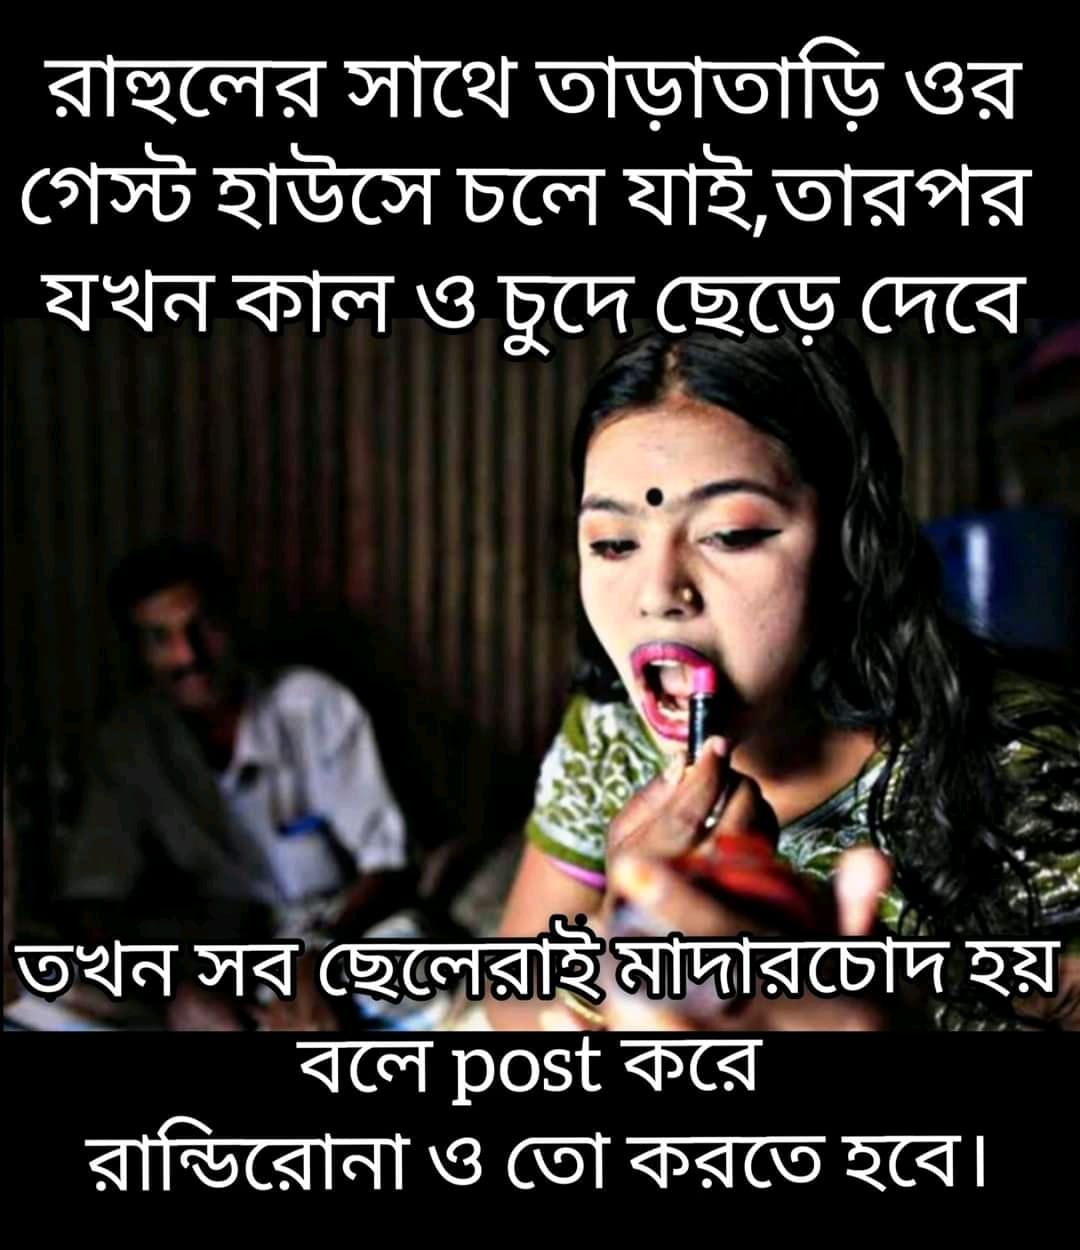
Caption: রাহুলের সাথে তাড়াতাড়ি ওর গেস্ট হাউসে চলে যাই , তারপর যখন কাল ও চুদে ছেড়ে দেবে      তখন সব ছেলেরাই মাদারচোদ হয় বলে  Post করে রান্ডিরোনা ও তো করতে হবে
Label: hate